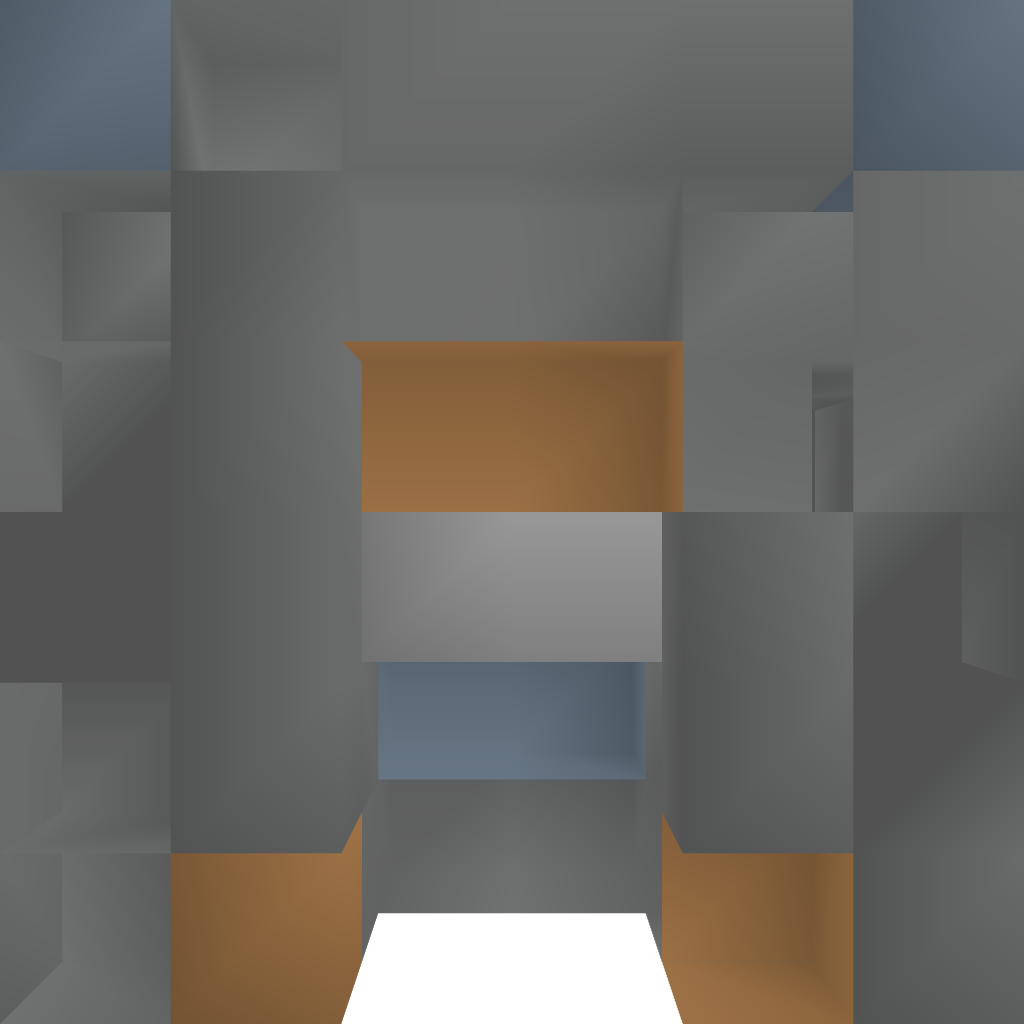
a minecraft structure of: Horse Door